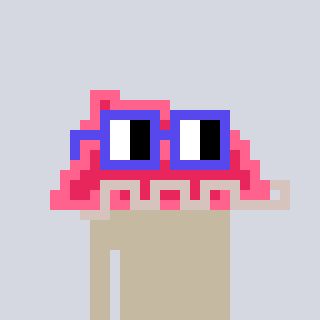
a pixel art character with square blue glasses, a retainer-shaped head and a slimegreen-colored body on a cool background